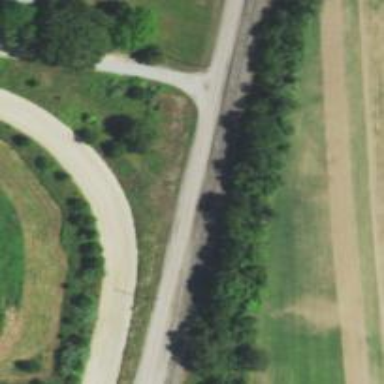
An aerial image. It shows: Tertiary road.